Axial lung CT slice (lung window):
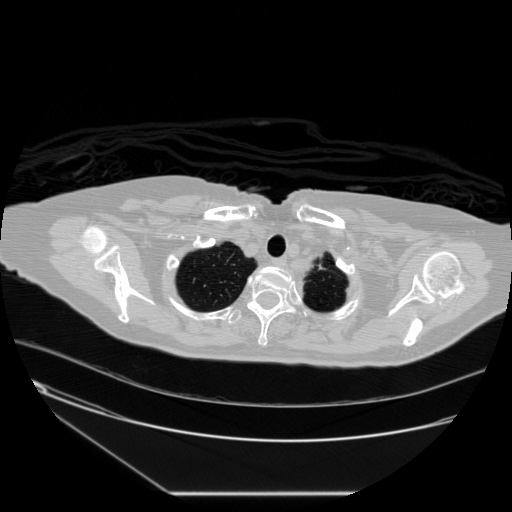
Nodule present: no